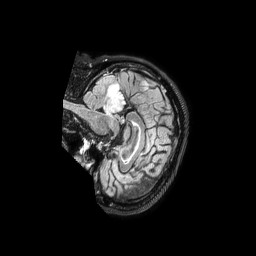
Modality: FLAIR
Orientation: sagittal
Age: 56
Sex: female
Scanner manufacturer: philips
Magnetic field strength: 3 T
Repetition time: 4.8 s
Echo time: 0.34 s